Question: I have a nested set of views as follows:

Each view has a Presenter where:
- 'MainViewPresenter''ViewA''ViewB'- 'ViewA''ViewB''SplitViewPresenter'
I have events that will occur in 'ViewA' which the 'ViewAPresenter' will subscribe to. The 'SplitViewPresenter' can subscribe to the child presenter's events and then bubble those up to the 'MainViewPresenter'. But this seems like a horrible waste of effort simply to bubble up a button click from 'ViewA'.
It seems as though there should be a way to couple some event listener from the 'MainViewPresenter' to 'ViewA.OnButtonClick'.
In this case where the 'MainViewPresenter' has no foreknowledge of what is displayed by other presenters, the Observer/Observable pattern does not seem appropriate. Or maybe there is an implementation using Reactive that would work (Note: .Net 4.0 however)
Would a delegate be the way to go? I know that each event subscription on 'ViewA' might require a different delegate which is fine. In this particular instance, the button click will have actions that need to be performed:
- - 'ViewA''MainView'
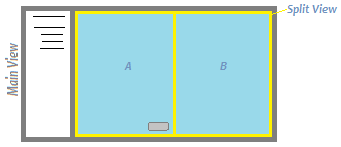
Answer: I realized that the tree view in the 'MainView' has a collection for the tree nodes. This collection was already raising 'CollectionChanged' events to which the 'MainViewPresenter' is subscribed.
The 'ViewAPresenter' has a reference to this collection and simply adds the saved model to the collection. In turn the 'MainViewPresenter' is notified and the proper node is added.